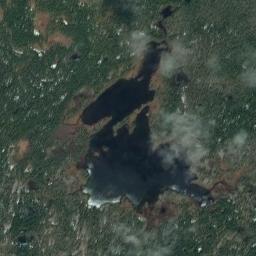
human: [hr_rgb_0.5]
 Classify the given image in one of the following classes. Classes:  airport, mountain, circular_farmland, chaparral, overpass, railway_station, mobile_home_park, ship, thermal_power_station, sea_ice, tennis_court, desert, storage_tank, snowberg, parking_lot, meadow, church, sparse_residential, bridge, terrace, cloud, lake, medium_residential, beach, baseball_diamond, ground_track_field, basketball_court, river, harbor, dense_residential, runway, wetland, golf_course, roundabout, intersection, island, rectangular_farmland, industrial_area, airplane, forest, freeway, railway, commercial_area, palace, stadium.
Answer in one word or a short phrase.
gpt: lake